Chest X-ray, PA view. Patient: 42 years old, sex M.
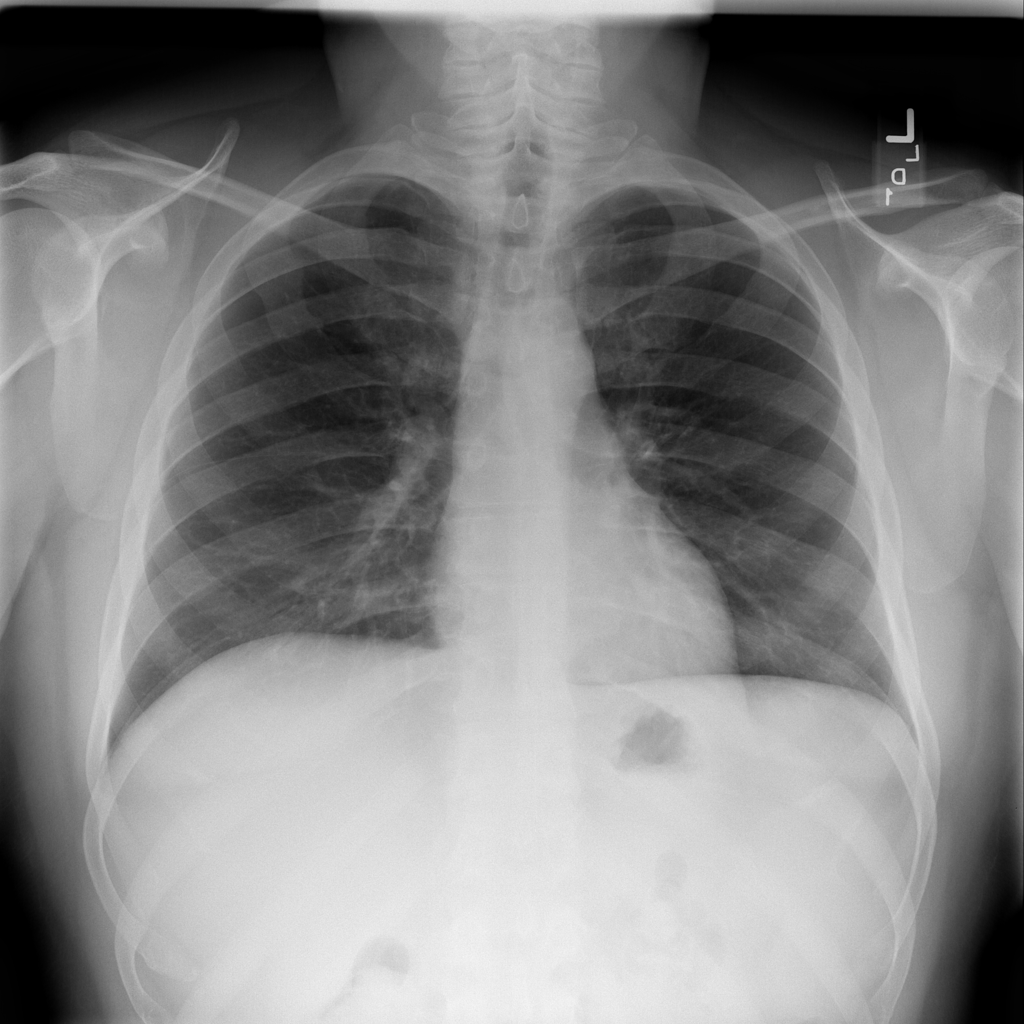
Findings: No Finding